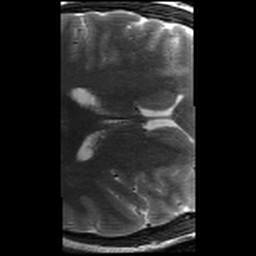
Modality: T2w
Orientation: axial
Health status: healthy
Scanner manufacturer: siemens
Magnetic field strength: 3 T
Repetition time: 8.02 s
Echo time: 0.08 s